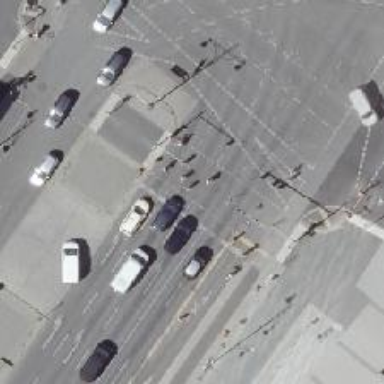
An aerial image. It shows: Traffic island located on footway.